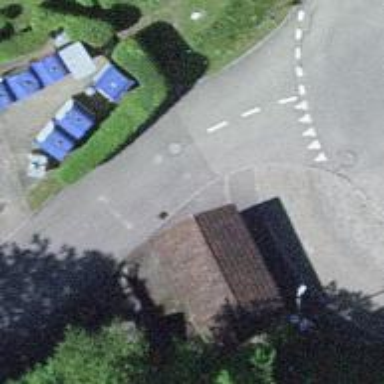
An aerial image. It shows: Post box.